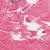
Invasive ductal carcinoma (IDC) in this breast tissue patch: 0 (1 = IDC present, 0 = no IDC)